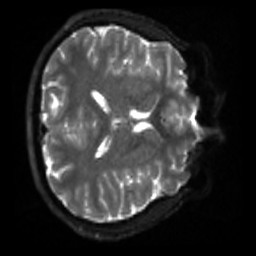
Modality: sbref
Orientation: axial
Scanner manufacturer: siemens
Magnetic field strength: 3 T
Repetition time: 4 s
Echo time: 0.0594 s